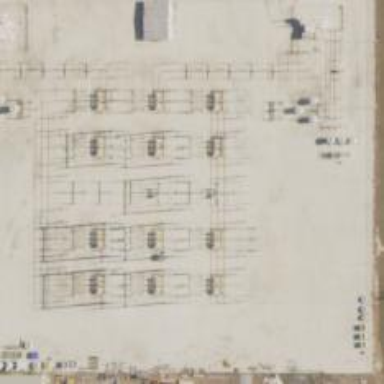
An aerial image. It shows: Switch used for power control.